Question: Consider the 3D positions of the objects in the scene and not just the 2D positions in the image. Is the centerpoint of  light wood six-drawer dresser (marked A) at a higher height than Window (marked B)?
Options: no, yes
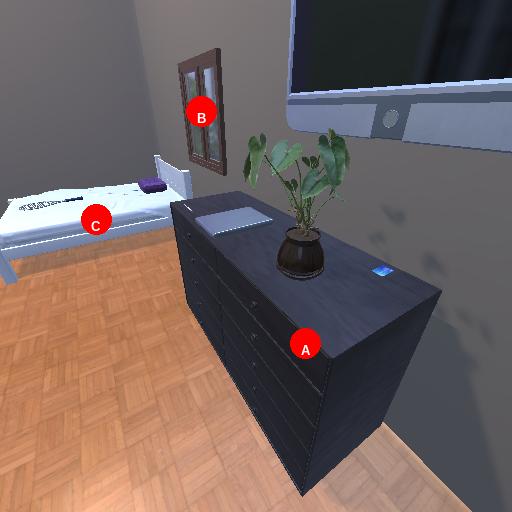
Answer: no